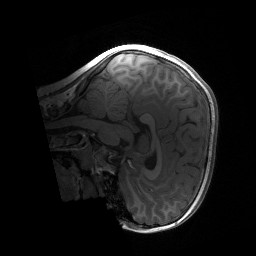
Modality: T1w
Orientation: sagittal
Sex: male
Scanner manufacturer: siemens
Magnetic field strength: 3 T
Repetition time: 1.9 s
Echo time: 0.00243 s